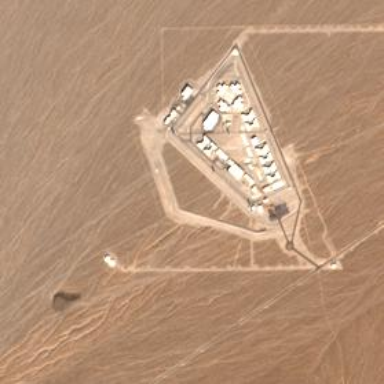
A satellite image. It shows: Prison facility surrounded by fence.